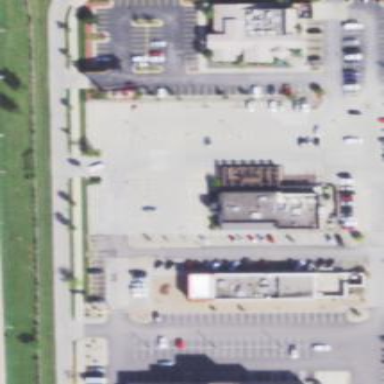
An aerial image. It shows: Customer parking area with surface designated for parking.